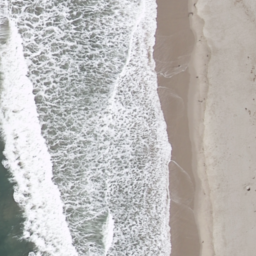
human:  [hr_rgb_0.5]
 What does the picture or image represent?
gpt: beach